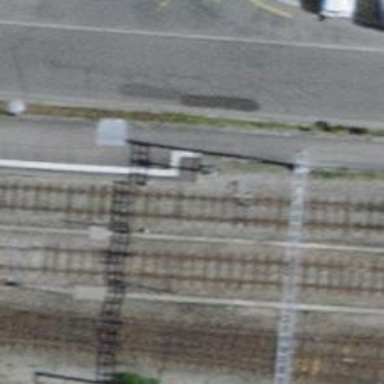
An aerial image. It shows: Rail yard with electrified contact lines for railway operations.